Question: Let's say I have a path in Raphael drawn by a string:
M 163 420 R 163 360 188 330 213 210 238 270 263 30 288 60 313 90 338 180 363 330 388 420
It would produce a result like this:

How can I use Raphael to fill in the area underneath the path with a color, like an area chart? Since I know the starting and ending points on the bottom edge, I could continue the path and make it a closed loop by adding "L 163 420" to draw a straight line from the lower right to the lower left.
I can't find anything in the documentation about creating areas to fill using paths, but surely this must be possible, right?
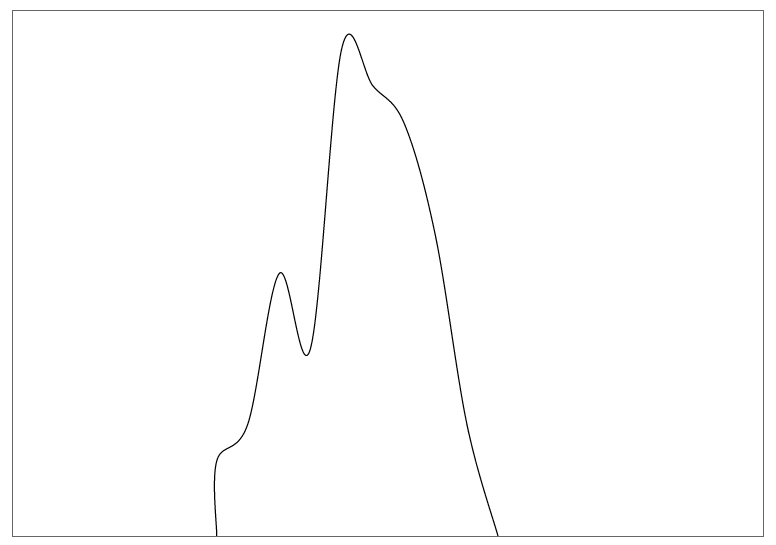
Answer: Use the fill attribute. You also don't need to close the path, Raphael can figure it out.
'''
paper.path("M 163 420 R 163 360 188 330 213 210 238 270 263 30 288 60 313 90 338 180 363 330 388 420")
.attr("fill", "red");
'''